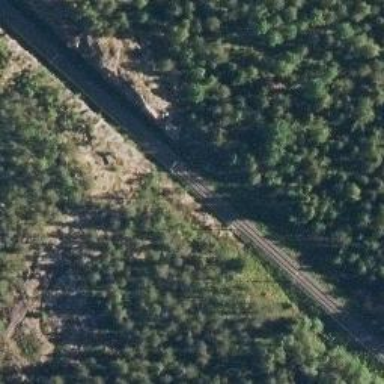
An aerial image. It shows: Railway track with continuous electrified contact line.